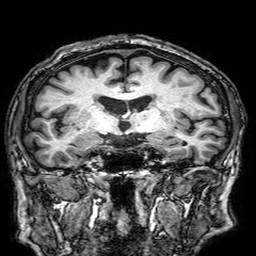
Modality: T1w
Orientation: sagittal
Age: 75
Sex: male
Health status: healthy
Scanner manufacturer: philips
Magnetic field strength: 3 T